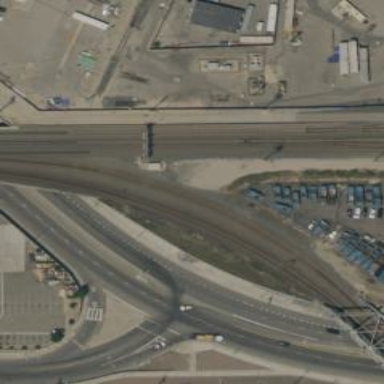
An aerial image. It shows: Railway signal.